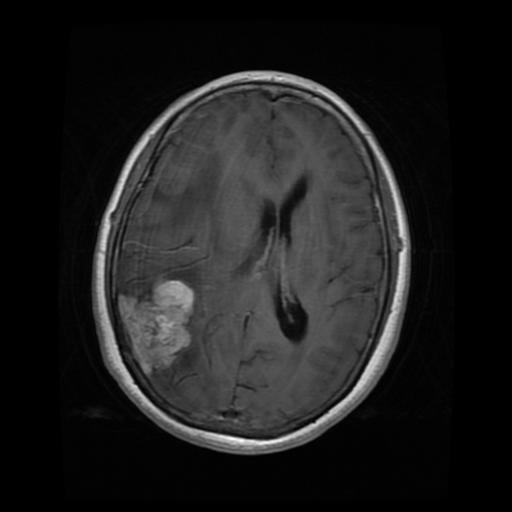
Label: meningioma